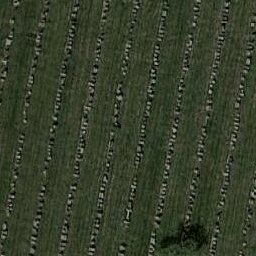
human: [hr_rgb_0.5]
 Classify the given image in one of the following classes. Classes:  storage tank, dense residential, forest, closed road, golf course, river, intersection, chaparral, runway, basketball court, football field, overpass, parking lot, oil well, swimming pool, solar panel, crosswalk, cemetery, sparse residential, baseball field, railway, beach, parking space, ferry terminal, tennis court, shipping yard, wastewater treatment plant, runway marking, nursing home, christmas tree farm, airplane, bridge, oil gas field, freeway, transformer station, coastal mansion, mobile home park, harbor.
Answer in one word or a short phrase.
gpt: cemetery